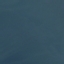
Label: SeaLake